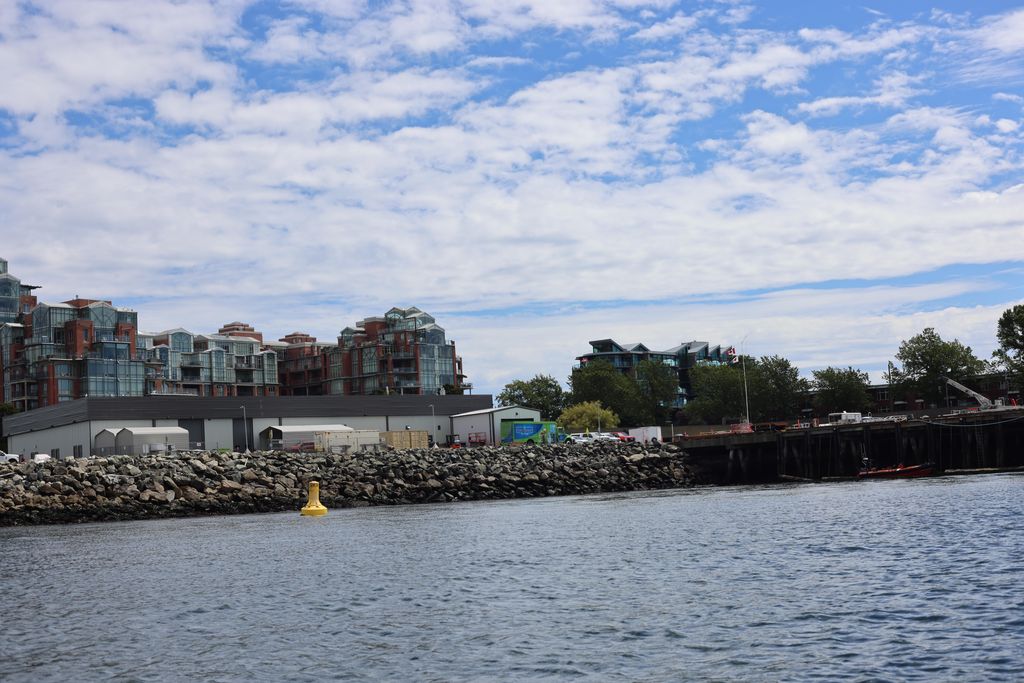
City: victoria